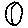
Label: moon